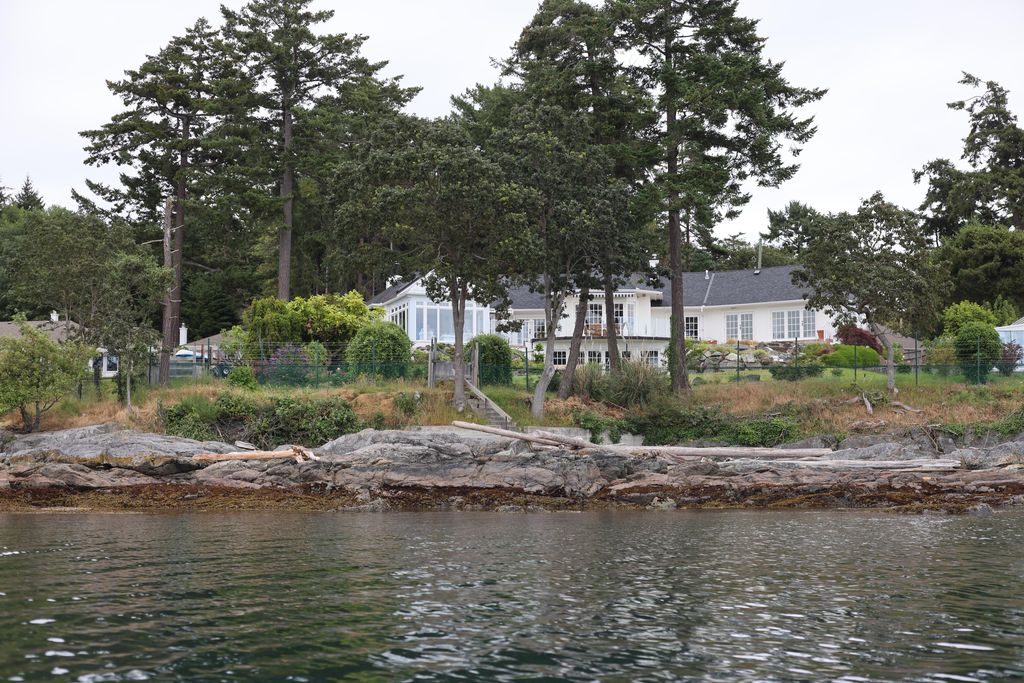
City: victoria